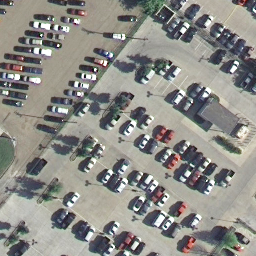
Label: parking lot